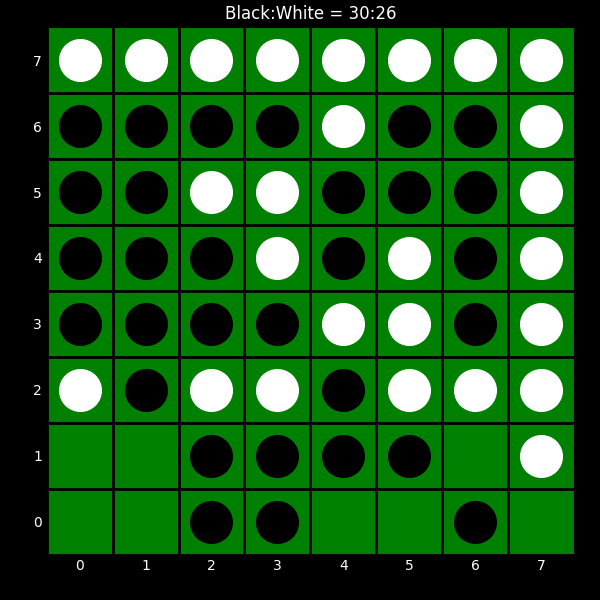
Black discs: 30
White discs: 26